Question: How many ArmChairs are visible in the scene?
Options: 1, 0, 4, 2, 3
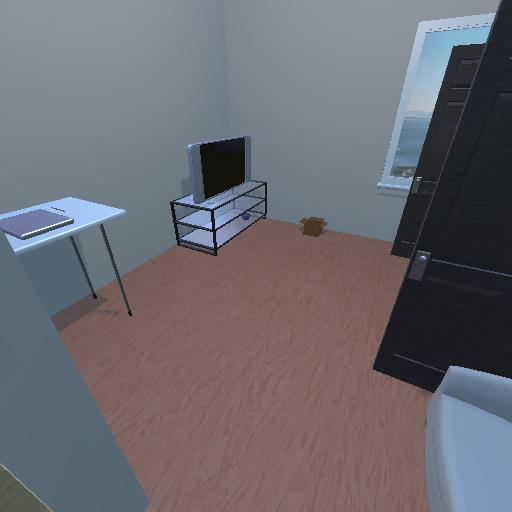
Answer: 1